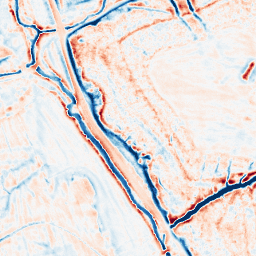
Category: edge_preserving
Decomposition family: bilateral
Decomposition parameters: d: 15
sigma_color: 75
sigma_space: 100
Upsampling method: sinc_hamming
Upsampling parameters: scale: 8
kernel_size: 16
Upsampling scale: 8